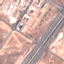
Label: Highway